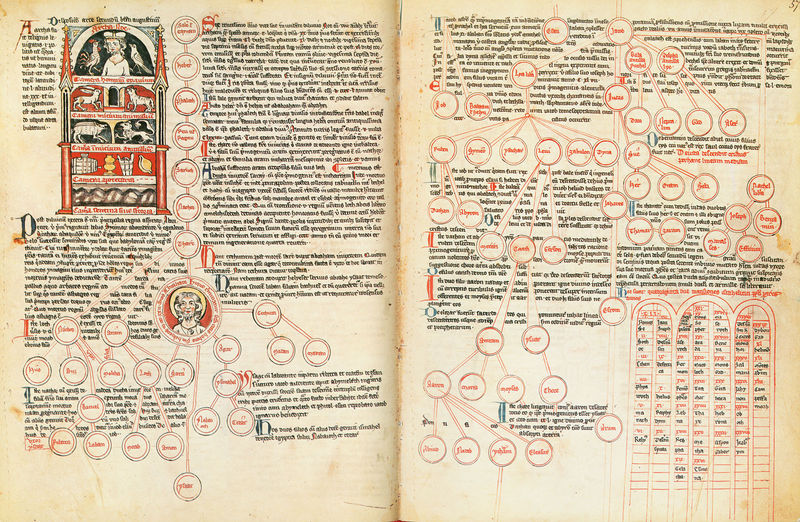
Titel: Codex Cremifanensis 243
Schlagwörter: kopf, mann, vogel, wolf, köpfe, schwarz, rot, tiere, alt, mensch, rund, hase, schrift, könig, korb, buch, initialen, seite, illustration, text, kreise, pfau, namen, seiten, mittelalter, plan, löwe, muschel, wildschwein, erbe, schirft, wörter, schearz, stammbaum, vorfahren, diagramm, diagramme, erbfolge, nachkommen